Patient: sex M, age 65
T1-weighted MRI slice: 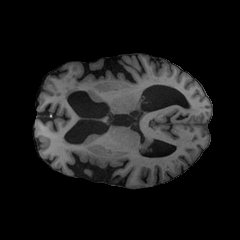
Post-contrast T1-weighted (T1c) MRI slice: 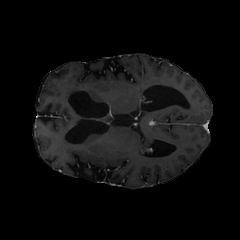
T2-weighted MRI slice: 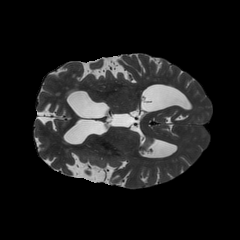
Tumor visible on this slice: yes
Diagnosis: Glioblastoma, IDH-wildtype
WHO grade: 4